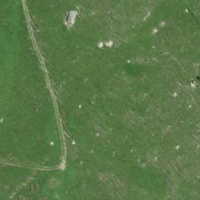
EUNIS habitat code: 31
Species observed at this site:
Rumex alpinus